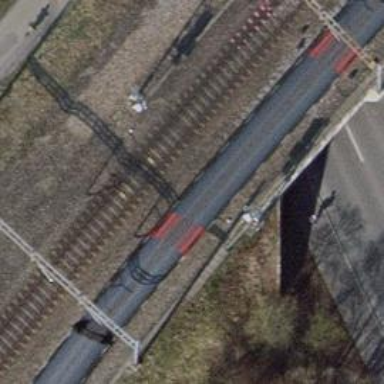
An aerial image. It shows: Bridge over electrified railway with contact lines.